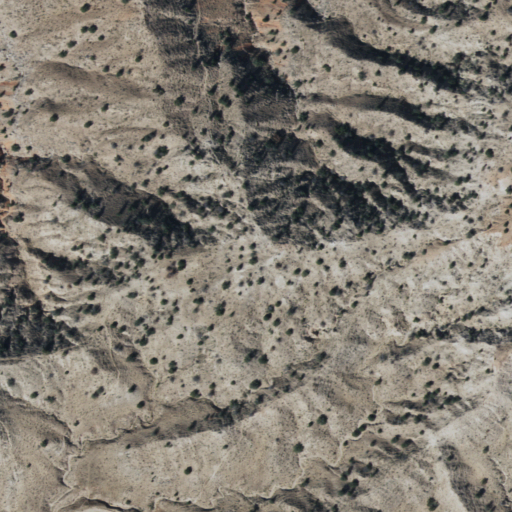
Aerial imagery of ridge(s) in Arizona named Ruins Ridge containing shrub, grassland, and evergreen forest